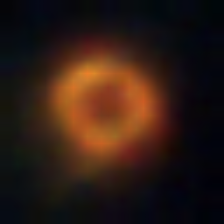
Taxon: NanoPlankton
Group: Other